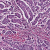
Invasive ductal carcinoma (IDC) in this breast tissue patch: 1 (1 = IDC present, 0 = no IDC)